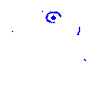
Particle: kaon